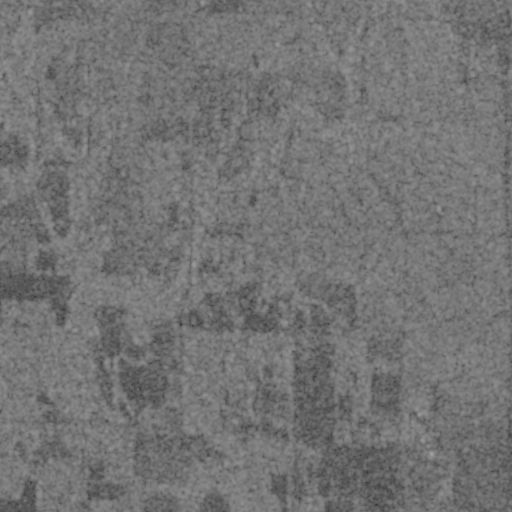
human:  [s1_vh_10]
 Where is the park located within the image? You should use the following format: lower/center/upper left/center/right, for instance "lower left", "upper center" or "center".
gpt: The park is located in the lower right of the image.
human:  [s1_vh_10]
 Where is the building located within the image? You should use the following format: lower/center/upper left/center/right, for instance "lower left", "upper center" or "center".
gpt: There is no building in the image.

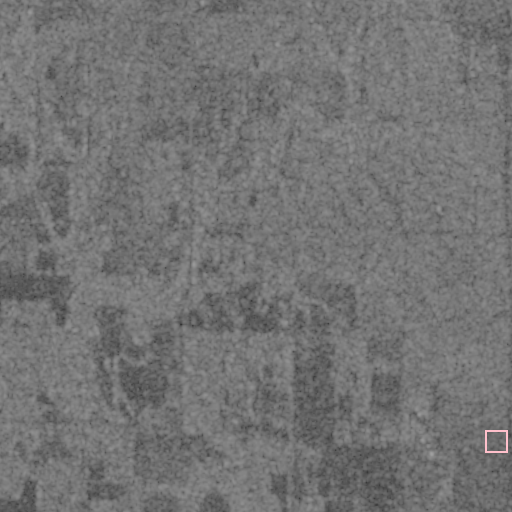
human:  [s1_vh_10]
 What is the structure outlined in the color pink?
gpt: The structure outlined in pink is a park.
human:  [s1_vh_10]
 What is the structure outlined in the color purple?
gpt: There is no purple outline.